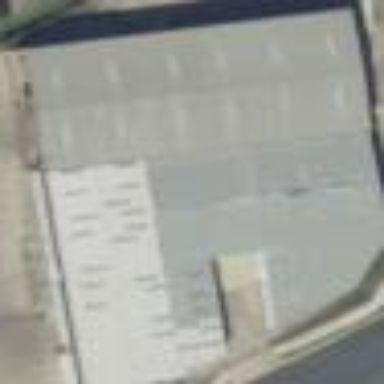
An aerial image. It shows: Commercial building.